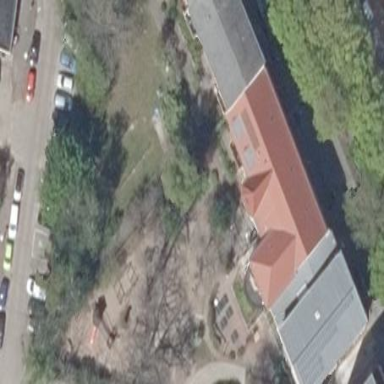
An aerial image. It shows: Historic residential building that serves as community center. The community center is parish hall.